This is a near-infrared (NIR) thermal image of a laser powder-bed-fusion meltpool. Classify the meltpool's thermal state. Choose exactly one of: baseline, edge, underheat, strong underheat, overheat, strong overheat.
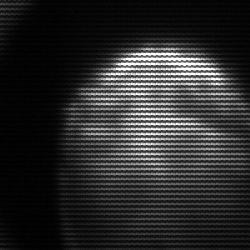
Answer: edge